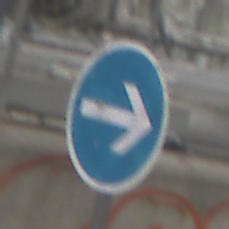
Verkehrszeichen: VorgeschriebeneFahrtrichtungHierRechts
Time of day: Midday
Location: Roofed (Special)
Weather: Overcast
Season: NotSpecified
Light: Natural